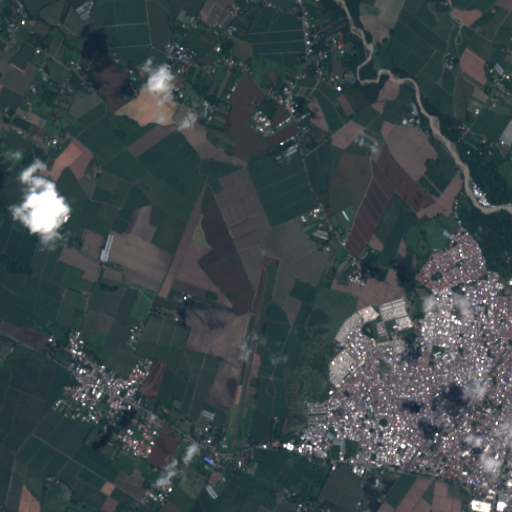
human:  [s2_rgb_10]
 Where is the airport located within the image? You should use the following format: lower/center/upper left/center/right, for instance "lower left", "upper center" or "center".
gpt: The airport is located in the lower center of the image.
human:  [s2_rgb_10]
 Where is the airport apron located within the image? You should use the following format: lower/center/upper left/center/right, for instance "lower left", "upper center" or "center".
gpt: The airport apron is located in the lower center of the image.
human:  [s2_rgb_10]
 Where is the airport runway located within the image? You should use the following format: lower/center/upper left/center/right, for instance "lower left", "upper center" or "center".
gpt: The airport runway is located in the lower center of the image.
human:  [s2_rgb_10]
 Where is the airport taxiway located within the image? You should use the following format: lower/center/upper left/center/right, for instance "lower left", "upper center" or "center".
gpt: The airport taxiway is located in the lower center of the image.
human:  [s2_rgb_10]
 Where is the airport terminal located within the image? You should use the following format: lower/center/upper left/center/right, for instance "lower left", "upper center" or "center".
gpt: The airport terminal is located in the lower center of the image.
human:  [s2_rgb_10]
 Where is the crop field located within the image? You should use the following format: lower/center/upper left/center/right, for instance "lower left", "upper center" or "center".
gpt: The crop field is located in the lower center of the image.
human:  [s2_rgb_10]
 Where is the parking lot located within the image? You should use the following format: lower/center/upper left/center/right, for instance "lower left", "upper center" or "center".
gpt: The parking lot is located in the lower right of the image.
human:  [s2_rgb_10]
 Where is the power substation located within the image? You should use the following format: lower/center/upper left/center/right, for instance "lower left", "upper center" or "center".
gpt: The power substation is located in the lower right of the image.
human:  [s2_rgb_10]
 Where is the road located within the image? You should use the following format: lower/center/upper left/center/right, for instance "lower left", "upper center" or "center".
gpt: There is no road in the image.